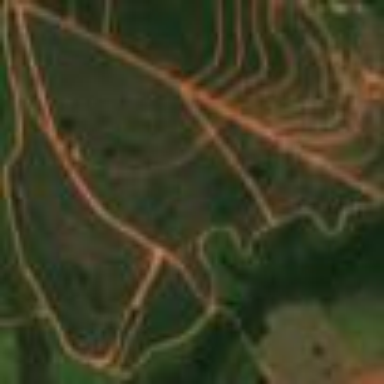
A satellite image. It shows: Farmland used for cultivating sugar cane.